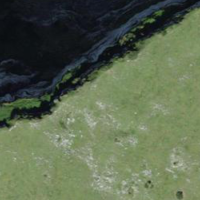
EUNIS habitat code: 24
Species observed at this site:
Pinguicula alpina
Dryas octopetala